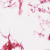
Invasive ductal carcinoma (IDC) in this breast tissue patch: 0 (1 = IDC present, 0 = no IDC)